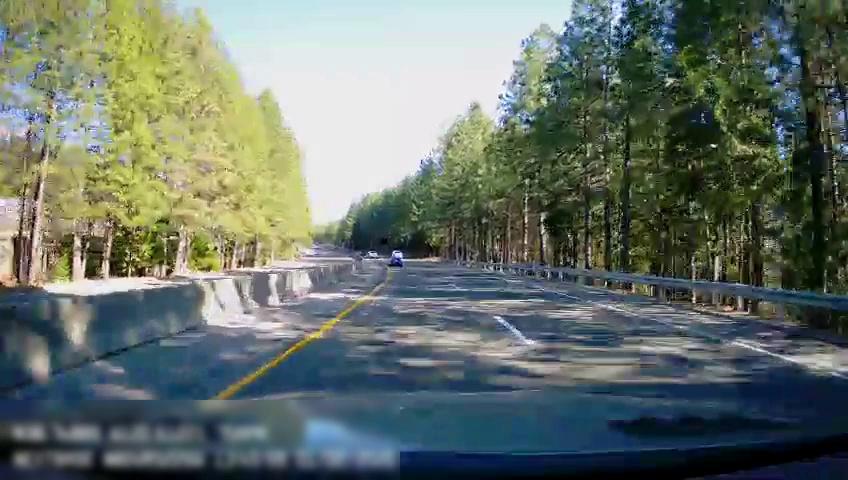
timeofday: Day
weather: Sunny
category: Drivable Space
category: Drivable Space
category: Vehicles | Car
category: Vehicles | Car
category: Lanes | Current Lane
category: Lanes | Current Lane
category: Lanes | Alternate Lane